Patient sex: F
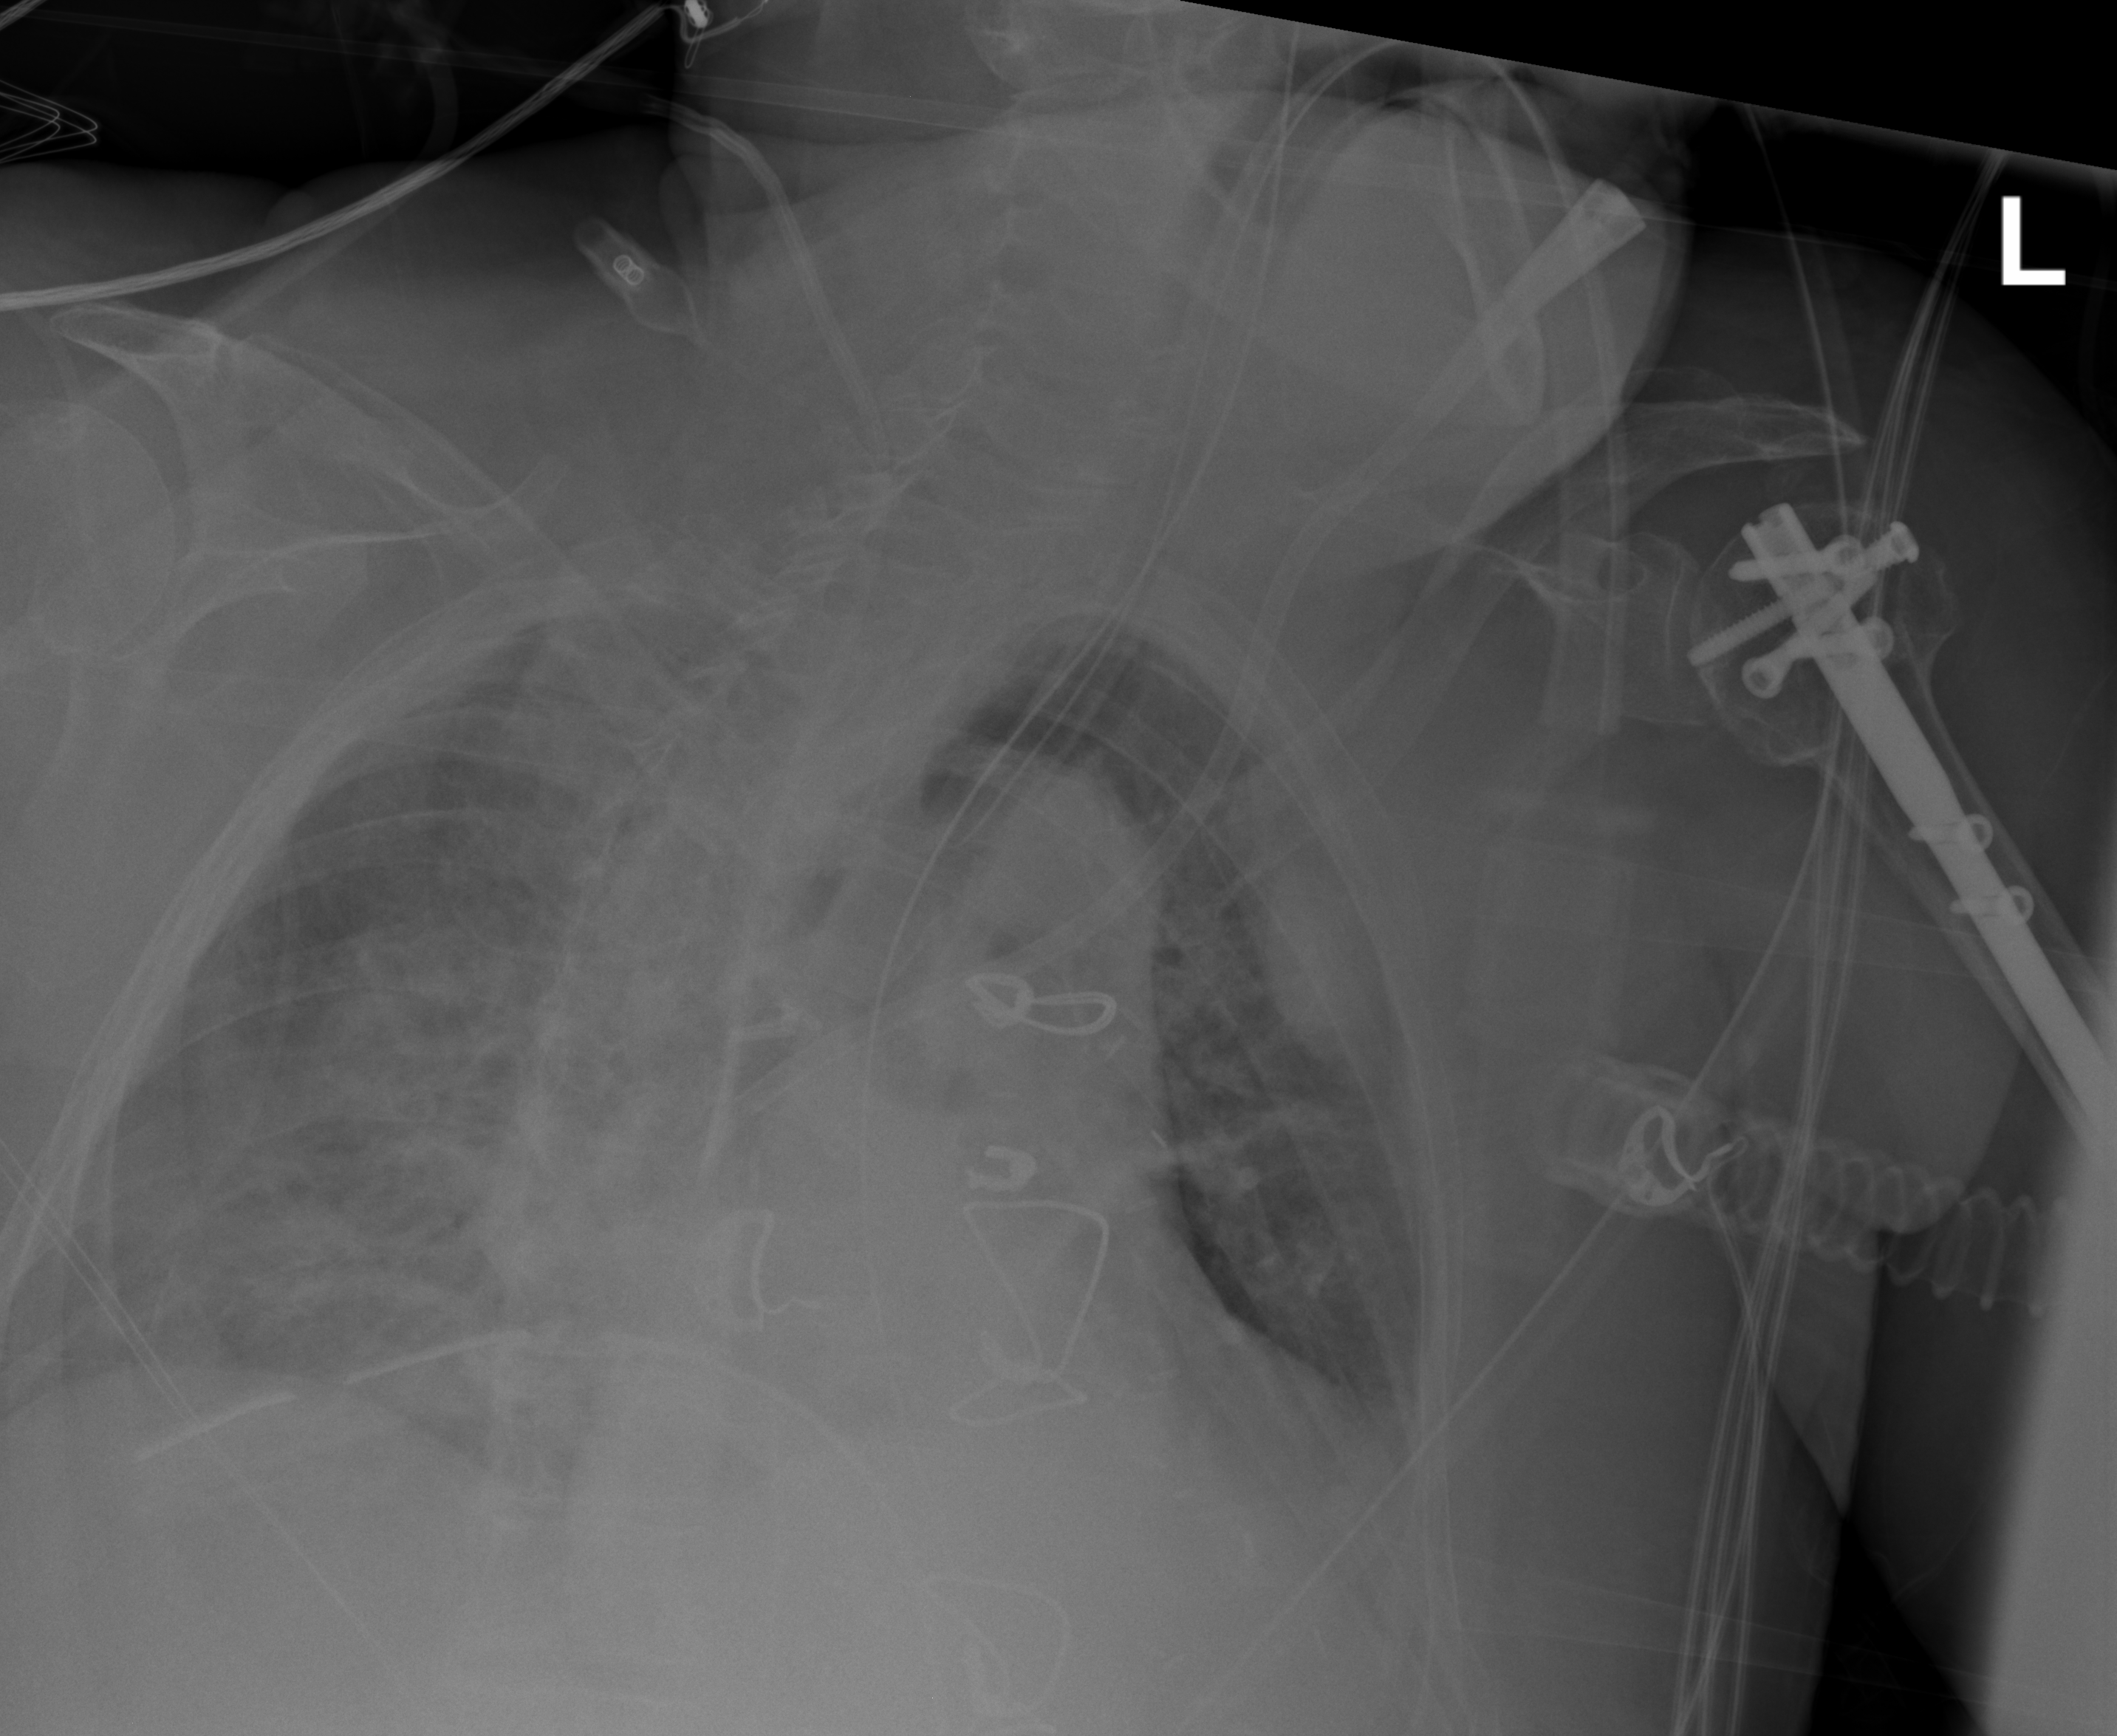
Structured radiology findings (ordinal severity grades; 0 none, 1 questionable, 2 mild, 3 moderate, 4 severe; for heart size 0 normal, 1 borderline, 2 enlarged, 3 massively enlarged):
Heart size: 2
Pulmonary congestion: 2
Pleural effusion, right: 2
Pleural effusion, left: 2
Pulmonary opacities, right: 2
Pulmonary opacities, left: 2
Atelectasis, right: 2
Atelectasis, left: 3